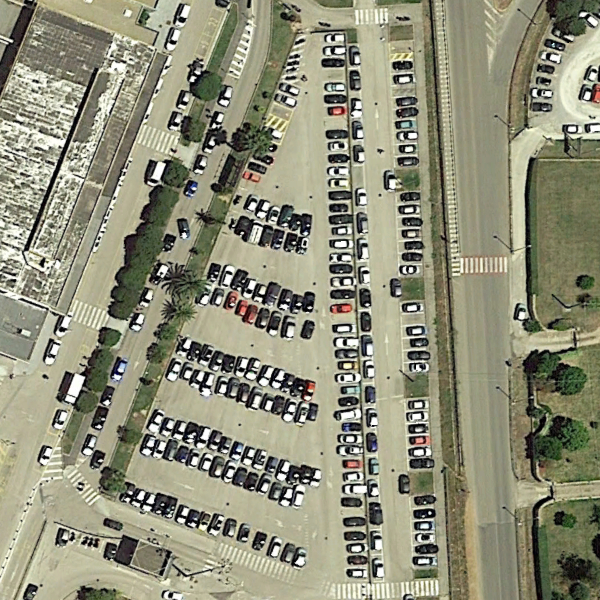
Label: Parking